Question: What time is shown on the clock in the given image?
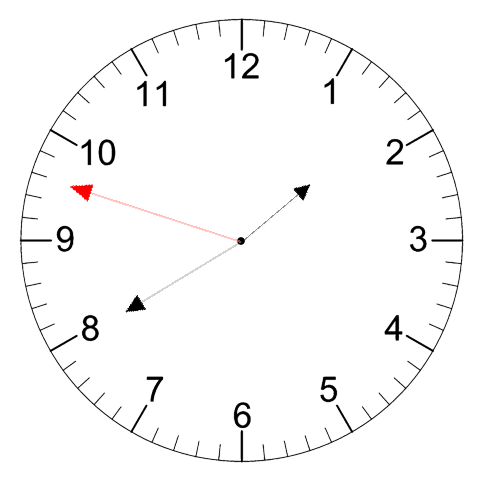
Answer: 01:39:48